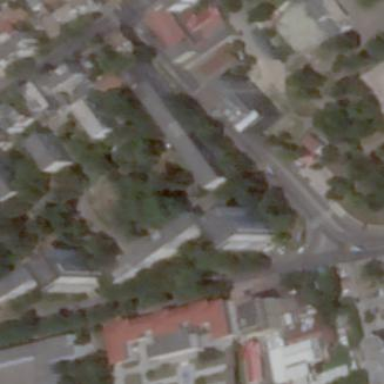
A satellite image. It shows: Image showing building with apartments.